$\textit{Оборудование: }$мерный цилиндр с неизвестной жидкостью и плавающим в ней телом, шприц без делений, стакан с подкрашенной водой плотностью $\rho_в = 1{,}0~г/см^3$, салфетки для поддержания чистоты.
Добавляя в мерный цилиндр подкрашенную воду с помощью шприца, заполненного на объём свободного хода поршня, снимите зависимости объёма $V$ неизвестной жидкости, измеренного по границе раздела жидкостей в мерном цилиндре (см. рисунок), и объёма $V_в$ подкрашенной воды, измеренного по верхней границе воды (см. рисунок), от числа $N$ добавленных шприцев. Постройте графики полученных зависимостей в формате А5. С помощью графиков определите:
объём $V_ш$ свободного хода шприца;
плотность $\rho$ неизвестной жидкости*;
массу $m$ плавающего тела. Оцените погрешность полученных результатов. Погрешность шкалы измерительного цилиндра равна половине цены деления. * Неизвестная жидкость не смешивается с водой $\textbf{Внимание!}$ Тело из мерного цилиндра извлекать нельзя! Зная, что тело плавает в обеих жидкостях, заранее продумайте ход эксперимента. Ваши действия могут оказаться необратимыми! Неизвестная жидкость замене не подлежит.
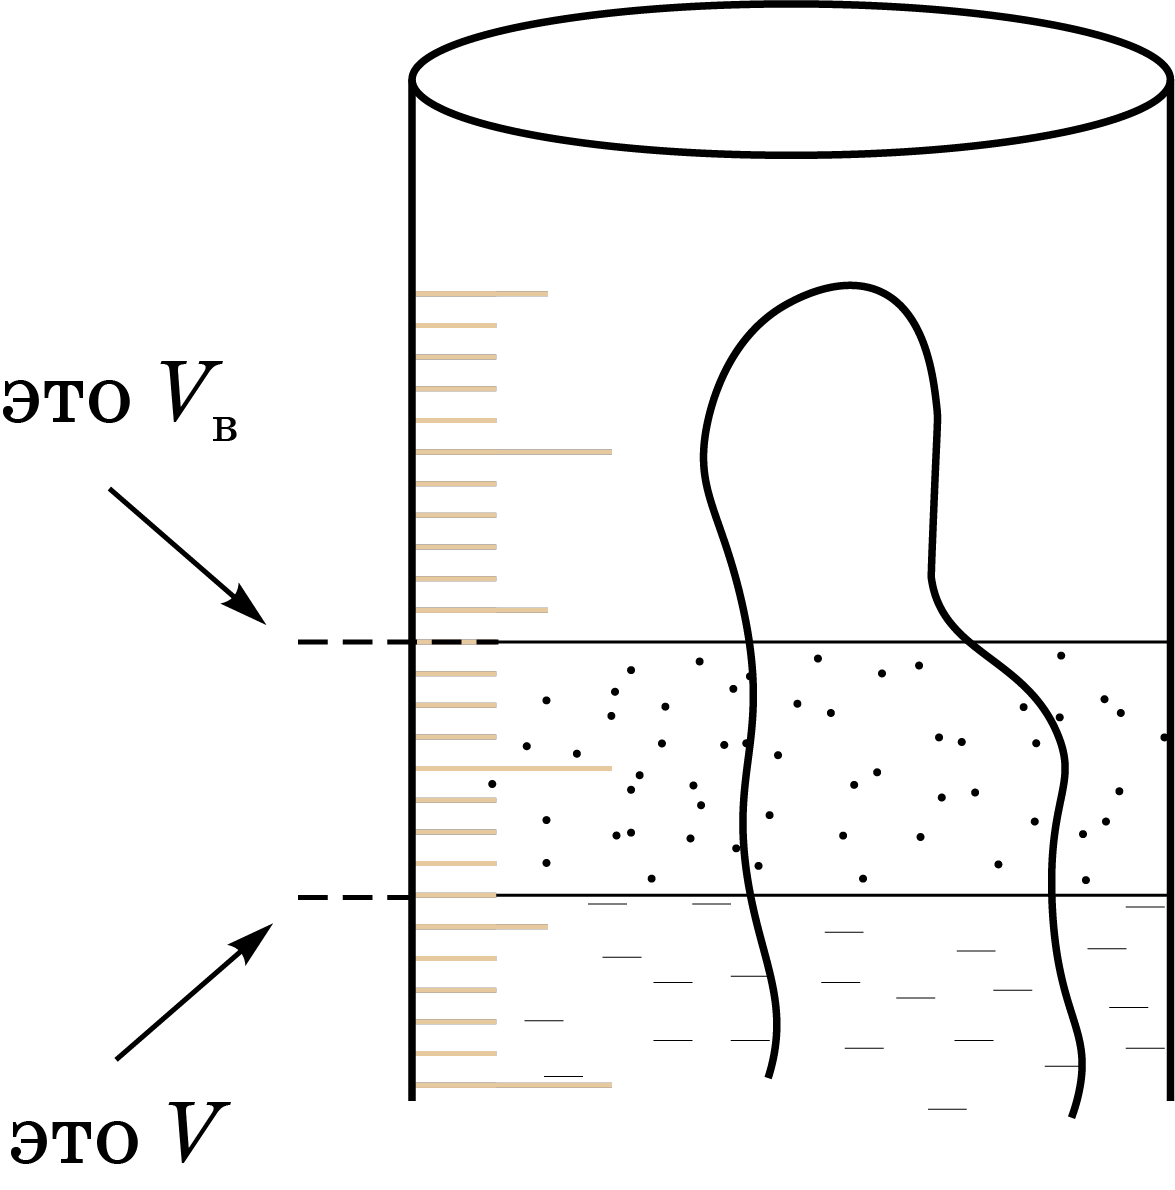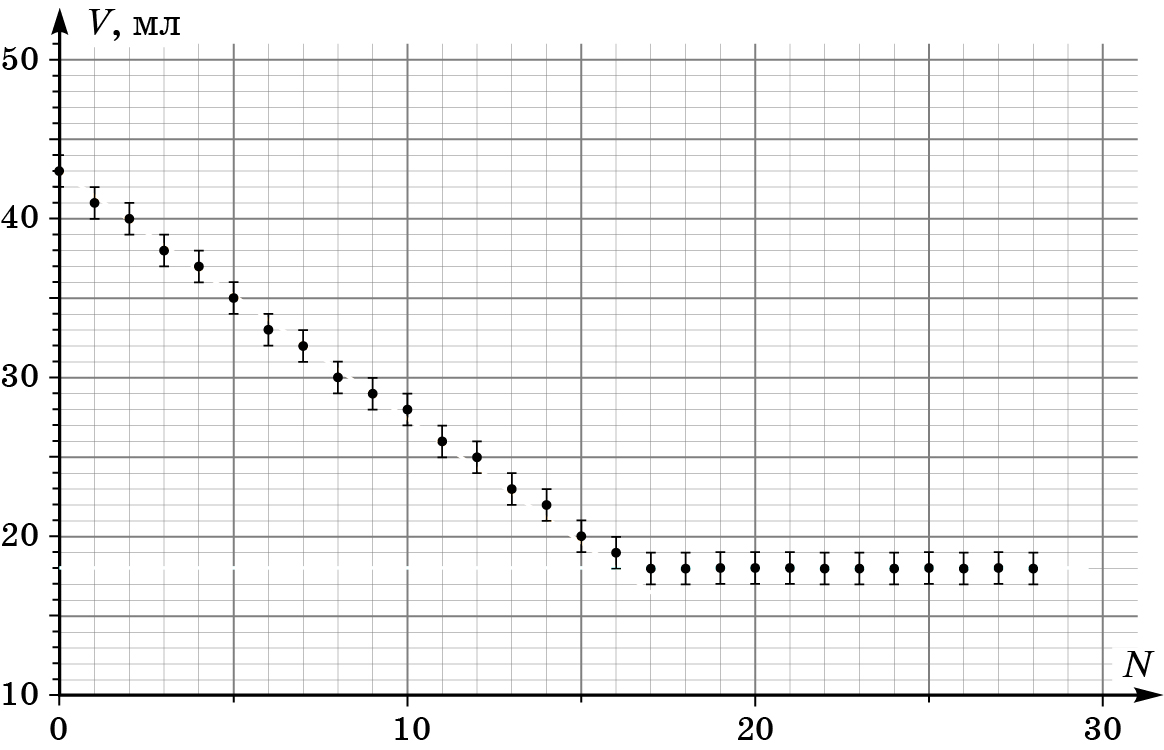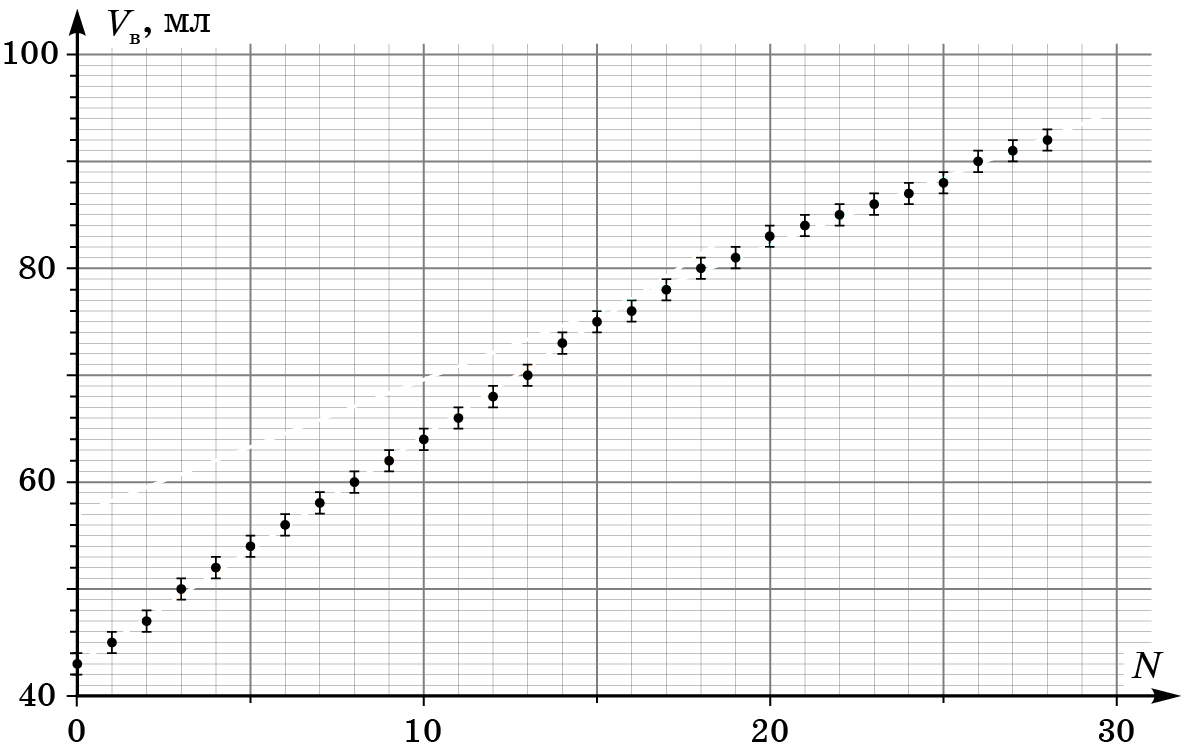
Добавляя в мерный цилиндр подкрашенную воду с помощью шприца, заполненного на объём свободного хода поршня, снимите зависимости объёма $V$ неизвестной жидкости, измеренного по границе раздела жидкостей в мерном цилиндре (см. рисунок), и объёма $V_в$ подкрашенной воды, измеренного по верхней границе воды (см. рисунок), от числа $N$ добавленных шприцев. Постройте графики полученных зависимостей в формате А5.
Решение: Все приведенные ниже $\textbf{промежуточные}$ величины соответствуют авторской установке и могут отличаться от ваших! Несколько раз наберем полный шприц воды и добавим ее в мерный цилиндр. Ограничители на шприце позволяют каждый раз набирать равные объёмы воды. Снимем зависимости $V_в(N)$ и $V(N)$, где $V_в$ $-$ отметка на шкале мерного цилиндра, соответствующая верхней границе воды (см. область 1 на рисунке); $V$ $-$ отметка на шкале мерного цилиндра, соответствующая верхней границе неизвестной жидкости (см. область 2 на рисунке); $N$ $-$ количество добавленных полных шприцов воды. $N$; $V_в,~\text{мл}$; $V,~\text{мл}$;$N$; $V_в,~\text{мл}$; $V,~\text{мл}$;$N$; $V_в,~\text{мл}$; $V,~\text{мл}$ 0;43;43;10;64;27;20;83;18 1;45;41;11;66;26;21;84;18 2;47;40;12;68;25;22;85;18 3;50;38;13;70;23;23;86;18 4;52;37;14;73;22;24;87;18 5;54;35;15;75;20;25;88;18 6;56;33;16;76;19;26;90;18 7;58;32;17;78;19;27;91;18 8;60;30;18;80;18;28;92;18 9;62;29;19;81;18;;; Построим график $V(N)$ и проанализируем полученную зависимость.  На графике заметны два линейных участка: на первом – тело частично погружено в неизвестную жидкость, а на втором уже полностью находится в воде. Проведя прямые, можно определить $V_0$ $-$ первоначальный объём жидкости в мерном цилиндре. Горизонтальная прямая соответствует $V_0 = 18~мл$. Следовательно, объём вытесняемой телом неизвестной жидкости при свободном плавании равен $\Delta V = 43-18 = 25~мл$. C помощью графика можно определить в какой момент тело полностью выходит из нижней жидкости. В данном случае эта точка $N = 16$. Построим график зависимости $V_в(N)$.  На графике виден излом – момент, когда тело полностью оказывается в воде. Красная линия позволяет узнать какой истинный объём воды мы добавляли в ходе эксперимента (если бы в измерительный цилиндр не было погружено тело). Пересечению прямых соответствует значение $V_{в1} = 77~мл$. Точка пересечения с вертикальной осью позволяет найти $V_{в2} = 57~мл$. Разность этих двух значений равна объёму $V_{в0}$ налитой с помощью шприца воды. \[V_{в0} = V_{в1}-V_{в2} = 77-57 = 20~мл. \]

объём $V_ш$ свободного хода шприца;
Ответ: Для нахождения объёма шприца учтем, что за весь эксперимент было налито $92-57 = 35~мл$ воды, что соответствует 28 шприцам, откуда $V_ш =~1{,}25~мл$.

плотность $\rho$ неизвестной жидкости*;
Решение: Из графика зависимости $V_в(N)$ можно найти объём $\Delta V_в$ вытесненной телом воды: \[ \Delta V_в = V_{в1}-(V_{в0} + V_0) = 77-(20 + 18) = 39~мл.\] Погрешность измеренных величин определяется в первую очередь погрешностью мерного цилиндра ($\pm 0{,}5~мл$). Учитывая это: $\Delta V = (25\pm 1)~мл$, $\Delta V_в = (39\pm 1)~мл$, $V_ш = (1{,}25\pm0{,}07)~мл$. Условие плавания тела в неизвестной жидкости: \[\rho \Delta V\mathscr{g} = m\mathscr{g}\] Условие плавания в воде: \[\rho_в \Delta V_в\mathscr{g} = m\mathscr{g}\] Таким образом $\rho \Delta V = \rho_в \Delta V_в$
Ответ: \[ \rho = \rho_в \Delta V_в/\Delta V = 1{,}0\cdot 39/25=(1{,}6\pm 0{,}1)~г/см^3 \]

массу $m$ плавающего тела.
Ответ: \[ m = 1{,}6\cdot 25 = (40\pm 6)~г \]
Темы:
E